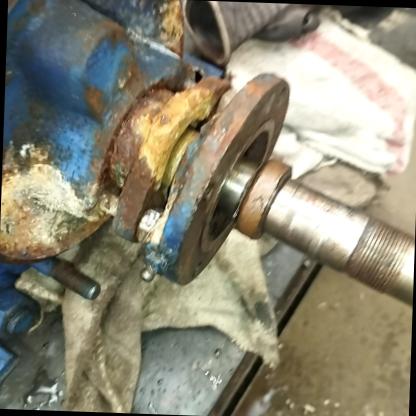
Klasa: inne